Question: Find the area of the following quadrilateral, where all points are on integers. The result is rounded to 1 decimal place
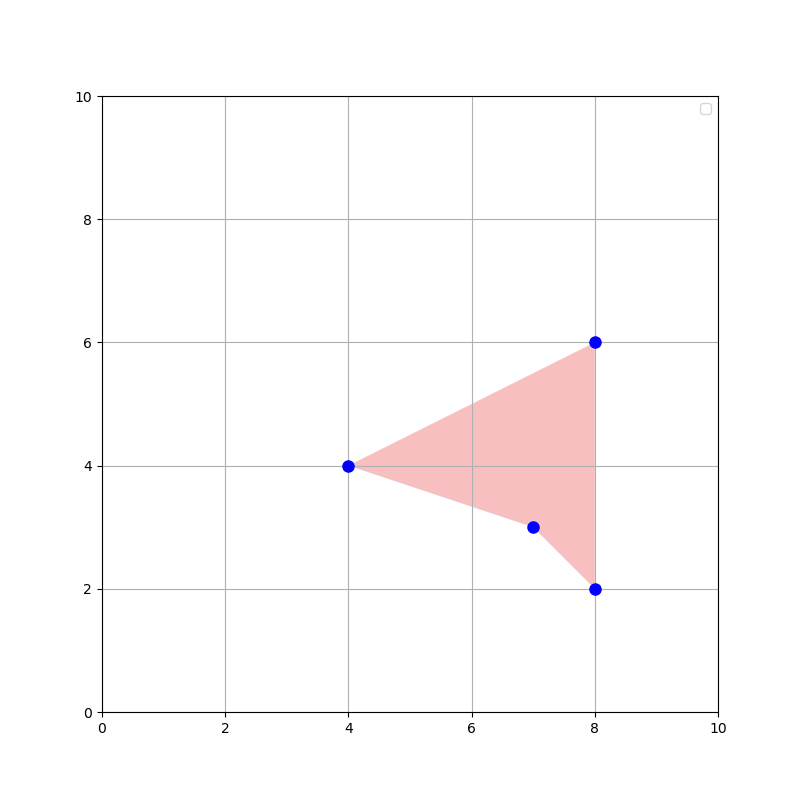
Answer: 7.0